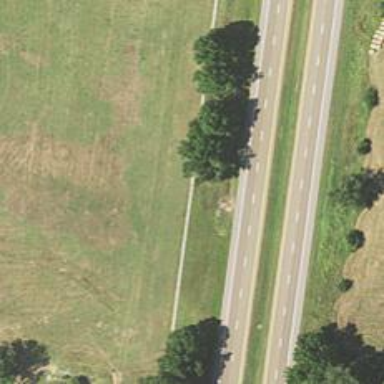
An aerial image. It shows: Asphalt highway with dual carriageway.